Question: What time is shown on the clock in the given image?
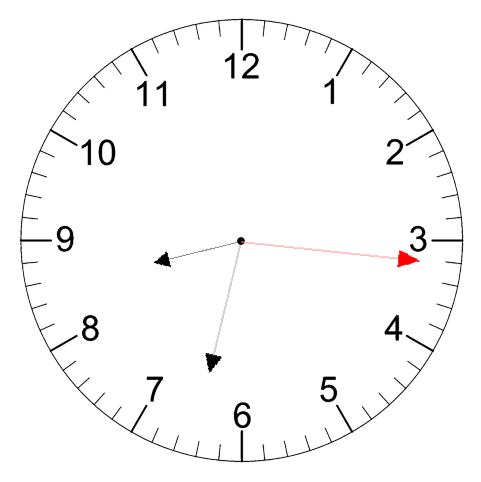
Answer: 08:32:16